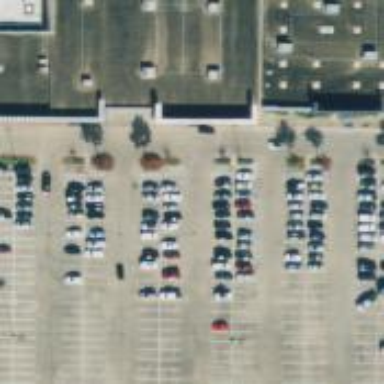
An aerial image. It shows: Parking space is available.